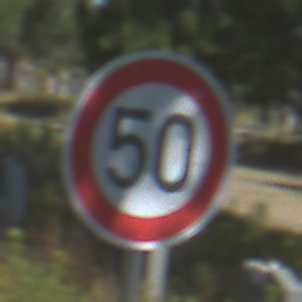
Verkehrszeichen: Geschwindigkeit50
Umgebung: Outdoor, Special
Tageszeit: Midday
Wetter: PartlyCloudy
Licht: Natural
Jahreszeit: NotSpecified
Kontrast: HighContrast